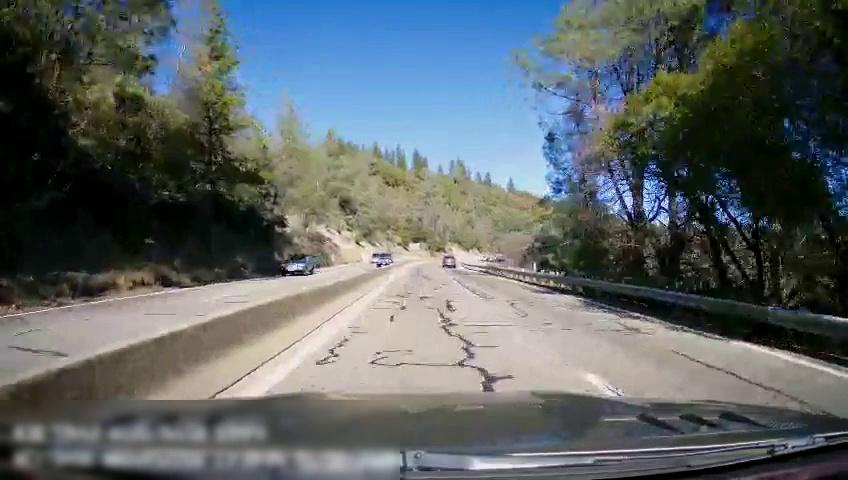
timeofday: Day
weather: Sunny
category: Drivable Space
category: Drivable Space
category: Vehicles | Car
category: Vehicles | Car
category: Vehicles | SUV
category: Vehicles | SUV
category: Lanes | Opposite Lane
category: Lanes | Current Lane
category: Lanes | Current Lane
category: Lanes | Alternate Lane